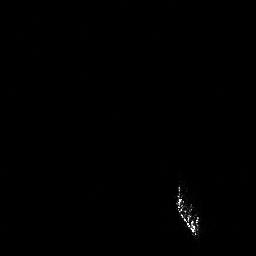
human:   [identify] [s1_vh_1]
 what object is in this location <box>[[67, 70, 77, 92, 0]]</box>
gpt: <ref>1 medium ship at the bottom right</ref>